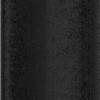
Label: dusty